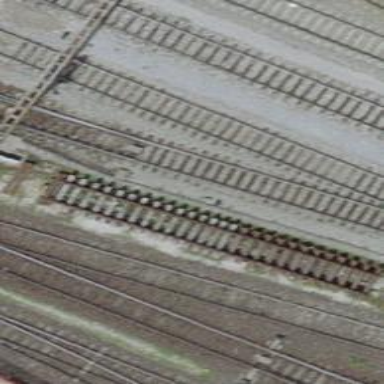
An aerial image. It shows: Yard with single rail track. The railway track is electrified with contact line for service purposes.